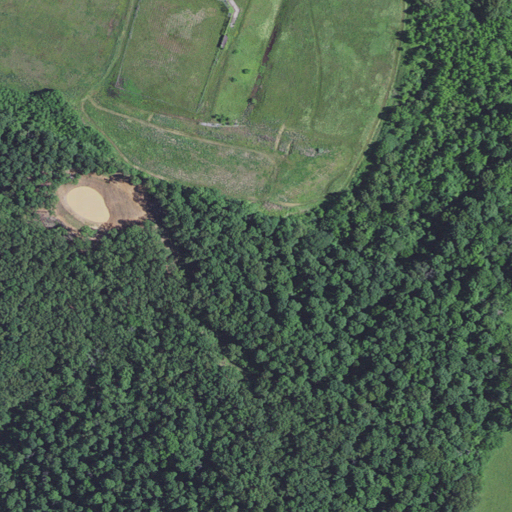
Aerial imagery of mountain in Kentucky named Cemetery Hill containing deciduous forest, pasture, mixed forest, shrub, and barren land